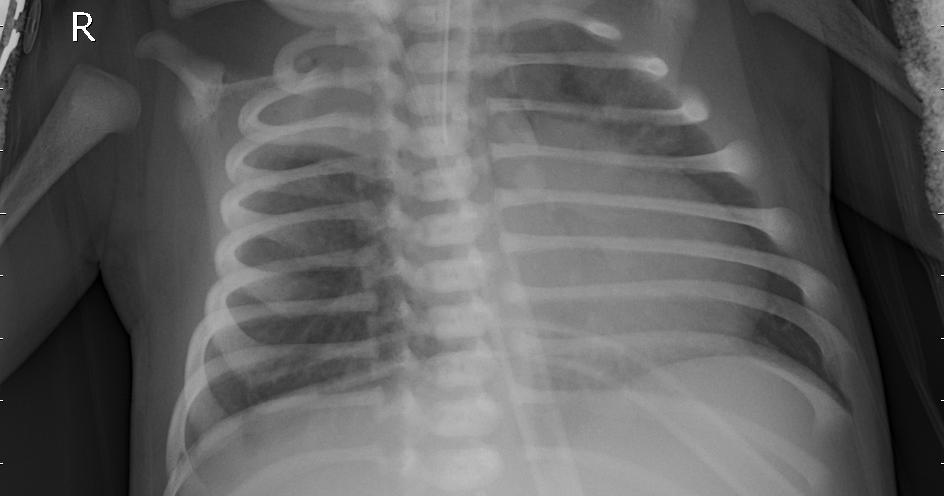
Diagnosis: PNEUMONIA